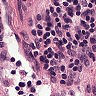
Metastatic tissue present: no